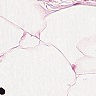
Metastatic tissue present: no